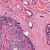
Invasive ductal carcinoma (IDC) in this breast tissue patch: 1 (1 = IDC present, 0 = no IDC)